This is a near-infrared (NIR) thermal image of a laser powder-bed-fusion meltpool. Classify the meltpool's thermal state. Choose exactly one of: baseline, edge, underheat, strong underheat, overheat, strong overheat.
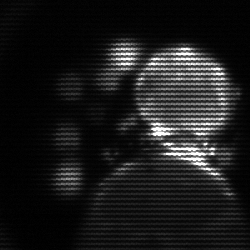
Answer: baseline